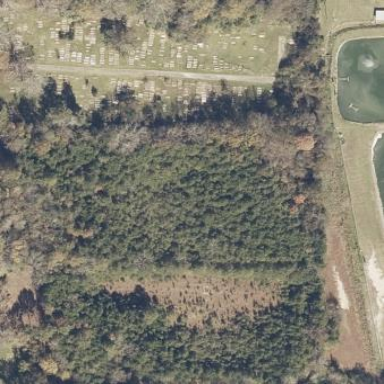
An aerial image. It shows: Grave yard.